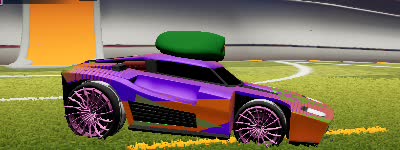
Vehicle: breakout